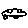
Label: car